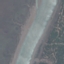
Land use / land cover class: River